Question: I have a System.Windows.Forms.ListView containing numerous items.
It was flickering intolerably (as seems to often be the case) so after some searching I decided to do these 2 things in a "ListViewLessFlicker" class.
'''
this.SetStyle(ControlStyles.OptimizedDoubleBuffer | ControlStyles.AllPaintingInWmPaint, true);
this.SetStyle(ControlStyles.Opaque, true);
'''
DoubleBuffering didn't have much effect even though it's most commonly given as the solution in these topics, but setting the style opaque to true hugely reduced flickering.
<URL>
However it had a side-effect that I can't seem to find a fix for.
When I hover my mouse over an item in the ListView it now makes the text bold and blurry (this doesn't happen unless opaque is true).
Here is a very zoomed in example.

If anybody has a fix or knows why it may be doing this I'd love to know!
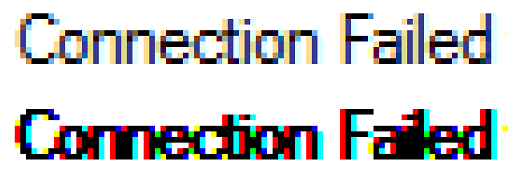
Answer: I usually do this - reduces flickering when resizing the control. You need to use <URL> to reduce flickering when adding items in bulk. I don't know what may cause the blurring, so I can't advise about that - updatig your video driver may help but don't hold your hopes high.
'''
[System.ComponentModel.DesignerCategory ( "" )]
public partial class ListViewEx : ListView
{
private const int WM_ERASEBKGND = 0x14;
public ListViewEx ()
{
InitializeComponent ();
// Turn on double buffering.
SetStyle ( ControlStyles.OptimizedDoubleBuffer |
ControlStyles.AllPaintingInWmPaint, true );
// Enable the OnNotifyMessage to filter out Windows messages.
SetStyle ( ControlStyles.EnableNotifyMessage, true );
}
protected override void OnNotifyMessage ( Message oMsg )
{
// Filter out the WM_ERASEBKGND message to prevent the control
// from erasing the background (and thus avoid flickering.)
if ( oMsg.Msg != WM_ERASEBKGND )
base.OnNotifyMessage ( oMsg );
}
}
'''